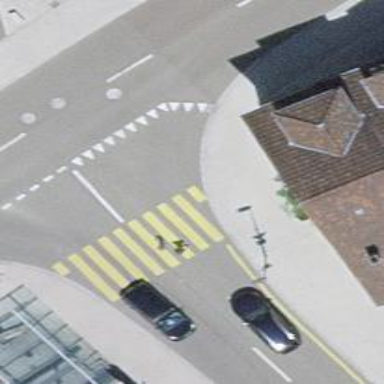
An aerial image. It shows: Zebra crossing on the road.